Question: In my erb file, I have a script like this:
'''
function checkJquery() {
if(window.jQuery) {
jQuery(document).ready(function() {
alert('onready');
$('div#habla_topbar_div').click(function() {
alert('onclick');
});
});
}
else {
window.setTimeout(checkJquery, 1000);
}
}
'''
I get the 'onready' alert, but the 'onclick' alert does not work. Any idea what I might doing wrong?
Edit:
The div is part of the Olark chat integration and the erb file has nothing except the configuration for that and the above script.
The div 'habla_topbar_div' is defined.
Image:

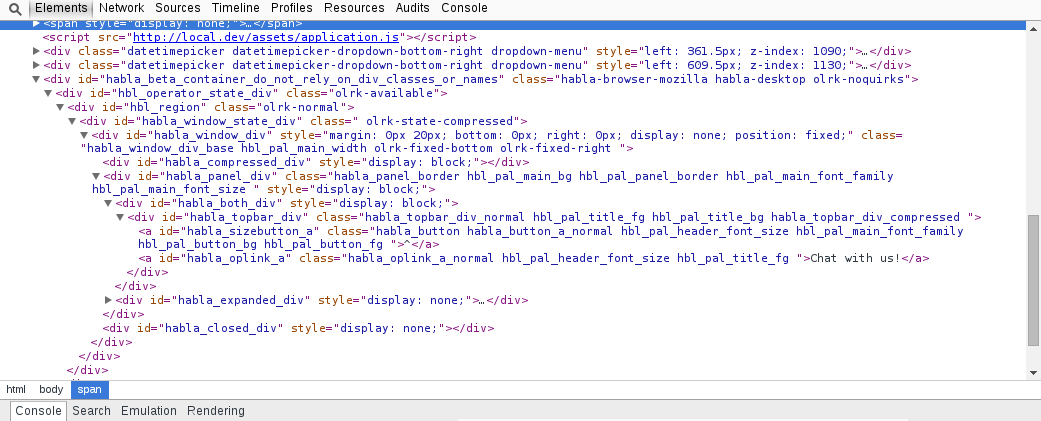
Answer: Several Rails-specific issues here
--
Because most Rails applications use 'Turbolinks' or similar, you have to <URL> from the 'document' object:
'''
#app/assets/javascripts/application.js
$(document).on("click", "#habla_topbar_div", function() {
alert('onclick');
});
'''
If you use this without embedding with other JS functions, it should work, considering you have a div with 'id=habla_topbar_div'.
--
Secondly, you want to ensure you replace the standard '$(document).ready' function with one of the <URL>. You'll want to do the following:
'''
#app/assets/javascripts/application.js
var your_function = function(){
...
}
$(document).on("page:load ready", your_function);
'''